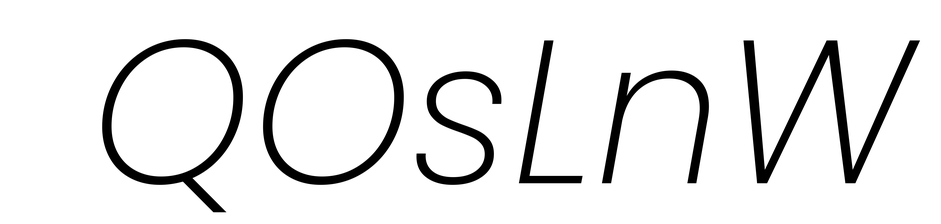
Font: Poppins-ExtraLightItalic